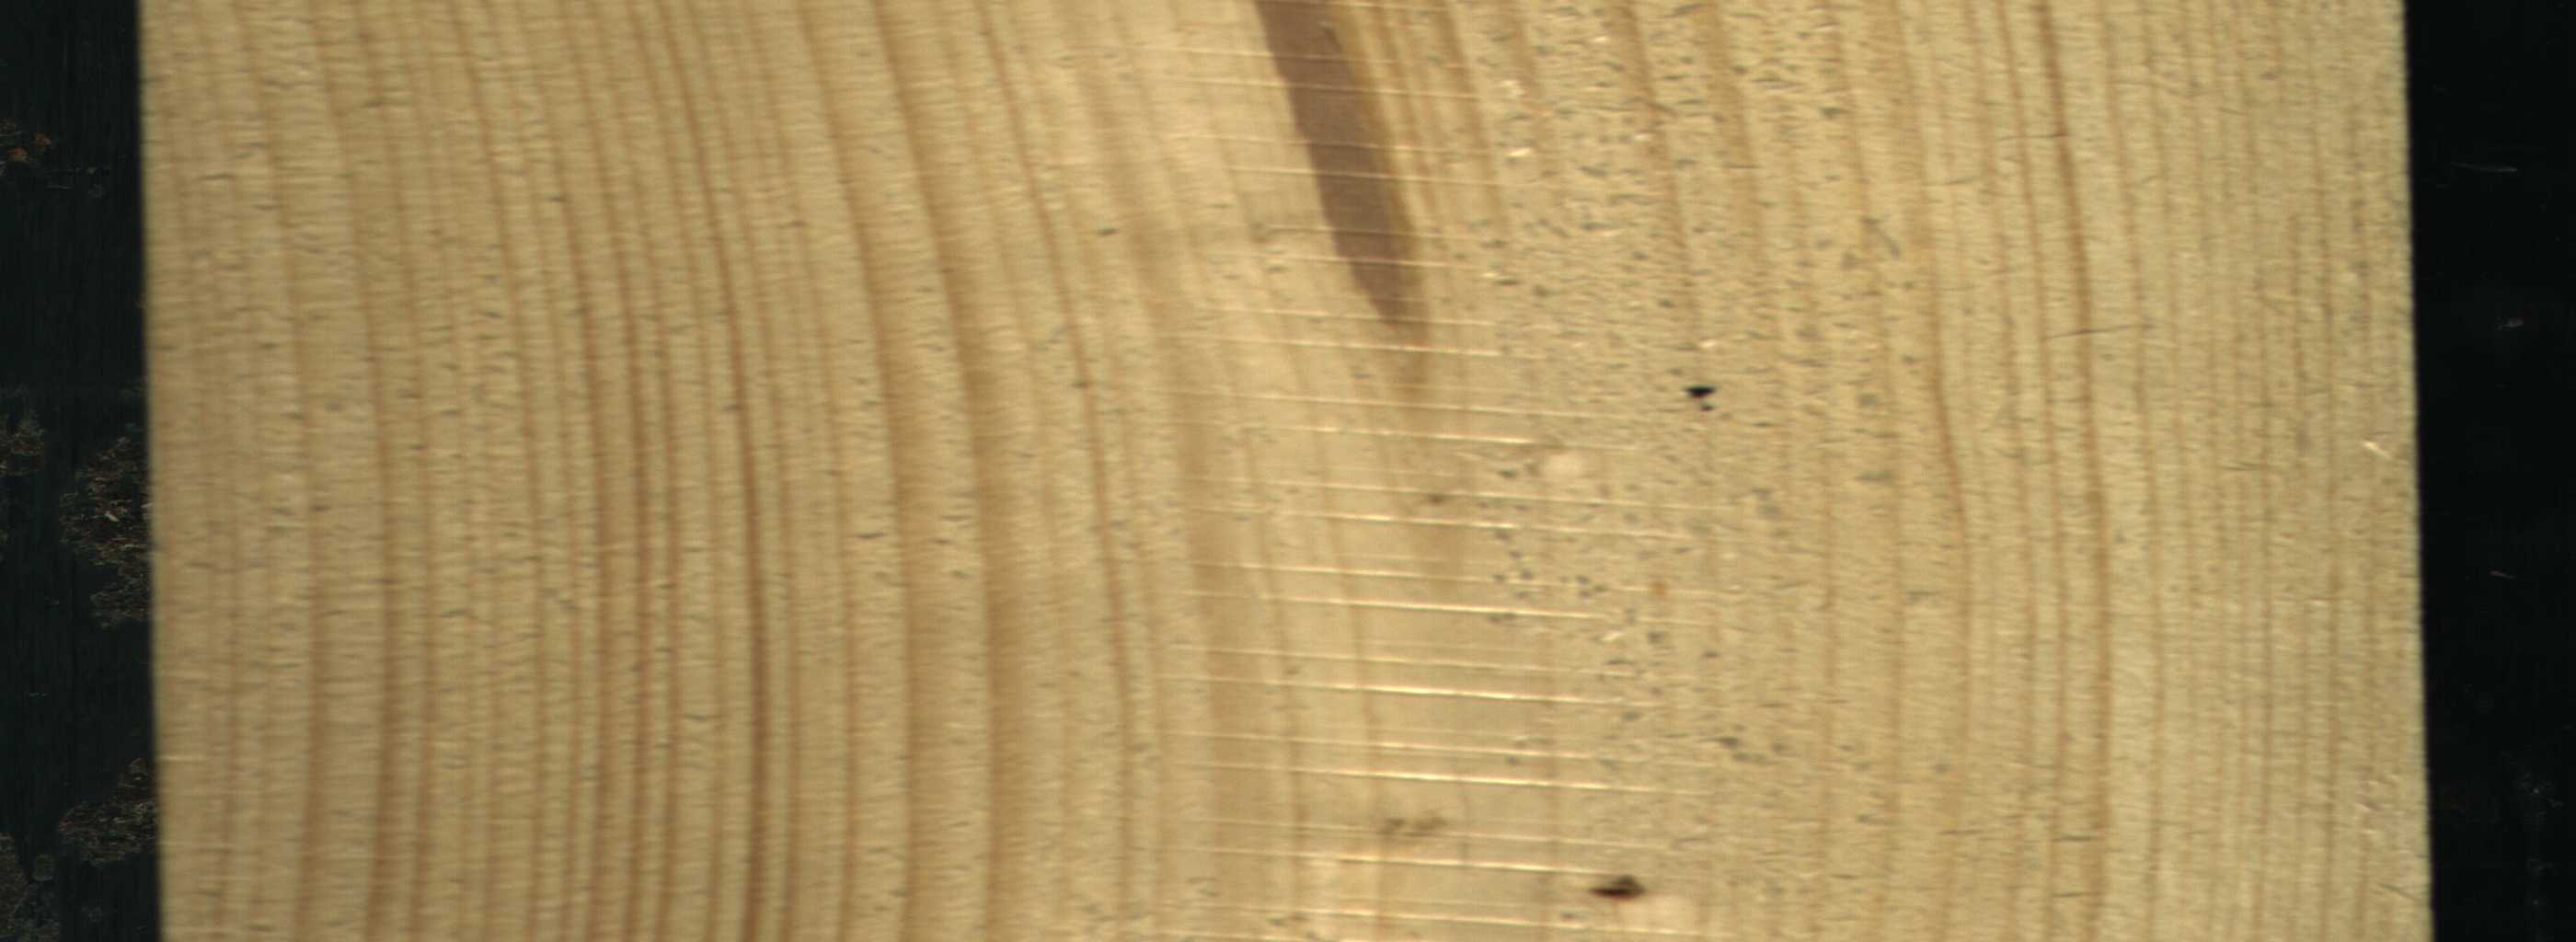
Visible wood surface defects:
Marrow
Dead_Knot